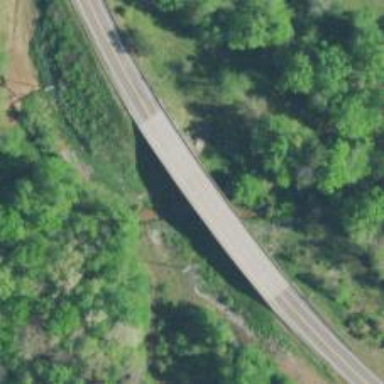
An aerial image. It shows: Tertiary road with bridge.